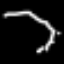
Label: octagon